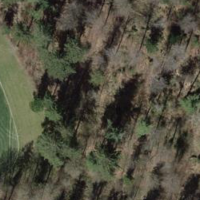
EUNIS habitat code: 41
Species observed at this site:
Vicia sepium